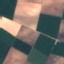
Label: AnnualCrop